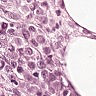
Metastatic tissue present: yes